Group 1:
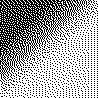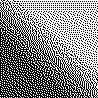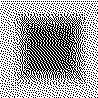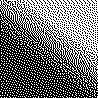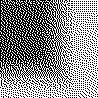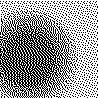
Group 2:
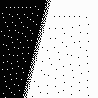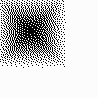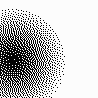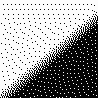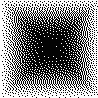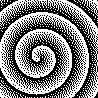
Rule separating the two groups: Low contrast (no fully black region) vs. high contrast (at least one fully black region).
Concepts: contrast
Author: Giuseppe Insana